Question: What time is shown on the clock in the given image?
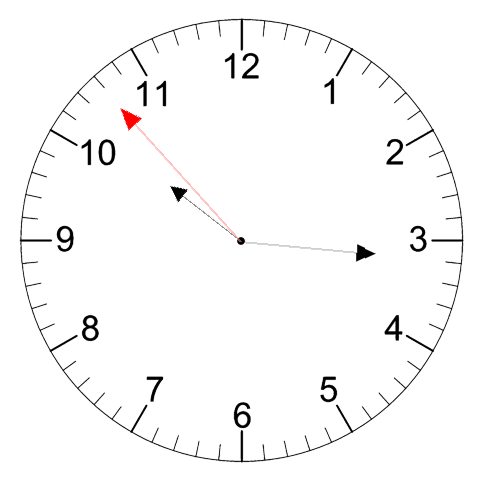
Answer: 10:15:53